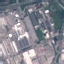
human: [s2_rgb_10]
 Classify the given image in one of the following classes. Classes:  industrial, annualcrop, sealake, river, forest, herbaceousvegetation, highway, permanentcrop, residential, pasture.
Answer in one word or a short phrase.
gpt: Industrial